Question: I am trying to make a tornado plot (a.k.a. sensitivity graph) in R. The goal is to visualize the effect of a 10% increase and 10% decrease in some variables.
So far I have gotten this result

This is the code I am using:
'''
# Tornado plot
data <- matrix(c(-0.02,0.02,-0.01,0.01,-0.03,0.02,-0.01,0.04), ncol = 4)
rownames(data) <- c('+10%','-10%') # Amount of change in variables
colnames(data) <- c('V_bar', 'alpha', 'rho','xi') # Names of variables
x <- seq(-0.04,0.04, length=10) # For plotting '%' on x-axis
barplot(data, horiz = T, las=1, xlim = c(-0.04,0.04), xaxt='n', ylab = '',
beside=T, col=c('springgreen','indianred2'))
axis(1, at=pretty(x), lab=paste0(pretty(x) * 100," %"), las=TRUE)
'''
I have two final goals I want to achieve:
1. Getting the bars aligned for each variable (not juxaposed as they are now). In other words, the green and red side of each variable bar should meet at the center, giving a total of four bars.
2. Paste mathematical characters (instead of the text) on the y-axis. The "V_bar" column should be a V with a bar on top.
I have posted a separate question for the mathematical characters: <URL>
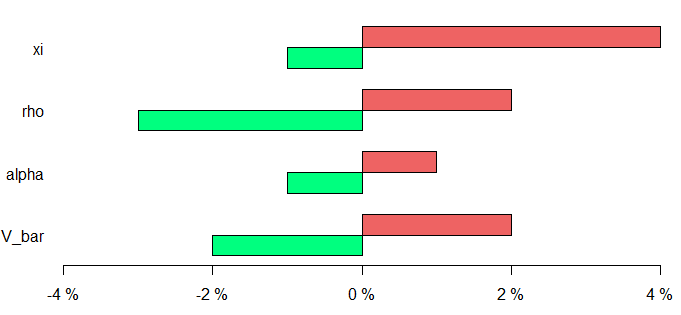
Answer: So you can split the positive and negative case and plot the overlaying each other with 'add = TRUE'
'''
barplot(data[1,], horiz = T, las=1, xlim = c(-0.04,0.04), xaxt='n', ylab = '',
beside=T, col=c('springgreen'))
barplot(data[2,], horiz = T, las=1, xlim = c(-0.04,0.04), xaxt='n', ylab = '',
beside=T, col=c('indianred2'), add = TRUE)
axis(1, at=pretty(x), lab=paste0(pretty(x) * 100," %"), las=TRUE)
'''
so we are taking the first row (negative values) for one plot, and the second row (positive values) for second plot. Their order must match and they will be plotted side by side.
For this to work and match nicely results must have the same length and only one colour per graph is specified.
<URL>
this other post might help you with your second question